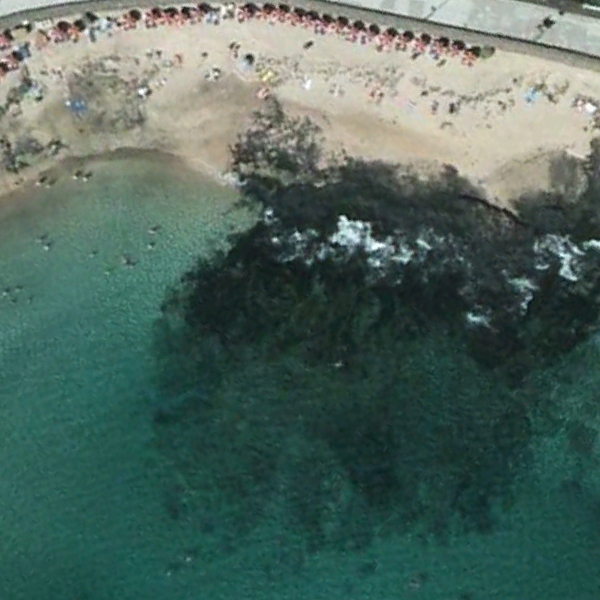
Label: Beach